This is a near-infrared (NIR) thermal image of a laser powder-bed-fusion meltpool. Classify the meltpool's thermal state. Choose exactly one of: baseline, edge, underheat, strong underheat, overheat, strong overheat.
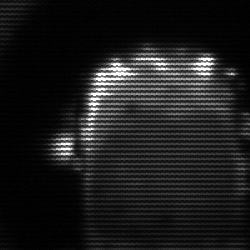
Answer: baseline